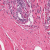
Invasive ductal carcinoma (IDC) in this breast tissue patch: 0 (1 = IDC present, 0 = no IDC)